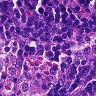
Metastatic tissue present: no